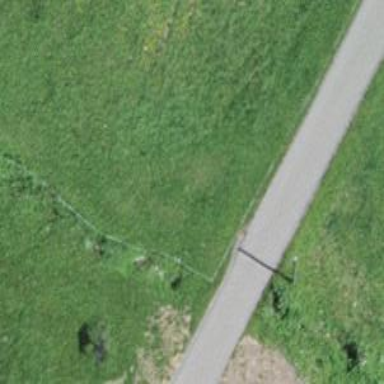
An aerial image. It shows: Wayside cross with historic significance.